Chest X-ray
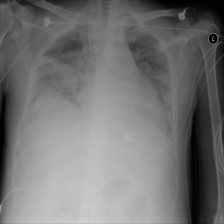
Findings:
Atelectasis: positive
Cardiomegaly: negative
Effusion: negative
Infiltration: negative
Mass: negative
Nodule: negative
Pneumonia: negative
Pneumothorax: negative
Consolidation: negative
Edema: negative
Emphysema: negative
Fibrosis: negative
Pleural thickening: negative
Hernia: negative